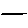
Label: line